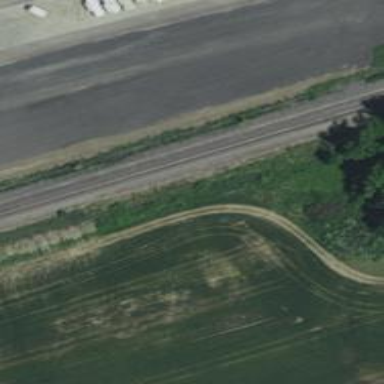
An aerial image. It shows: Railway track.